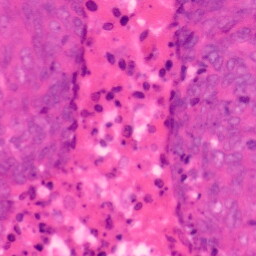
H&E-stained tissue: Colon